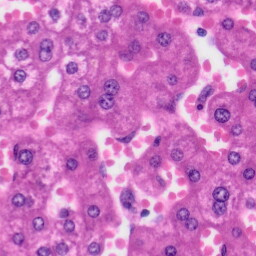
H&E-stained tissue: Liver